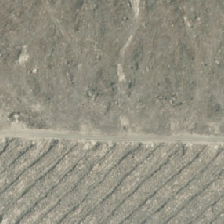
Land cover: harvested_forest